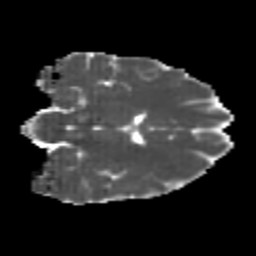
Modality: MD
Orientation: coronal
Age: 26
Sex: female
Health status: healthy
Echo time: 0.074 s